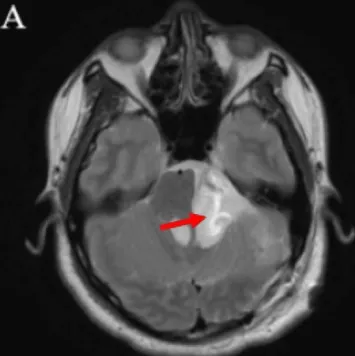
Postoperative MRI with arrows demonstrating improved PFAC, axial T2 MRIs. Postoperative day 1.
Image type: radiology (mri)